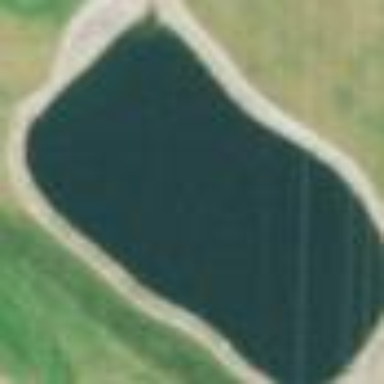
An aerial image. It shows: Picturesque scene of golf course with lateral water hazard.